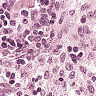
Metastatic tissue present: no